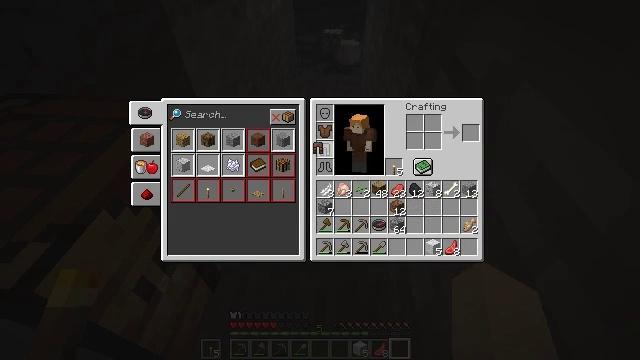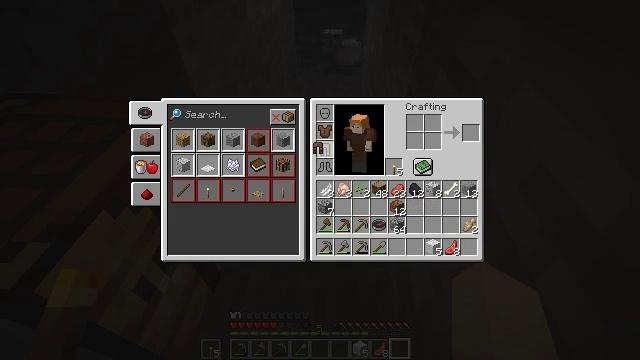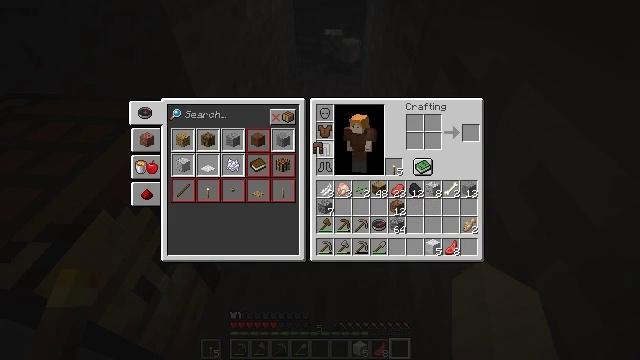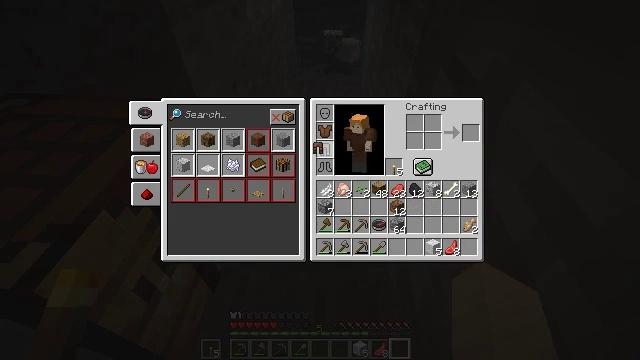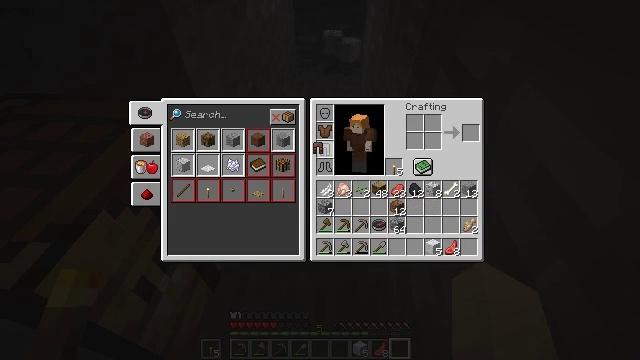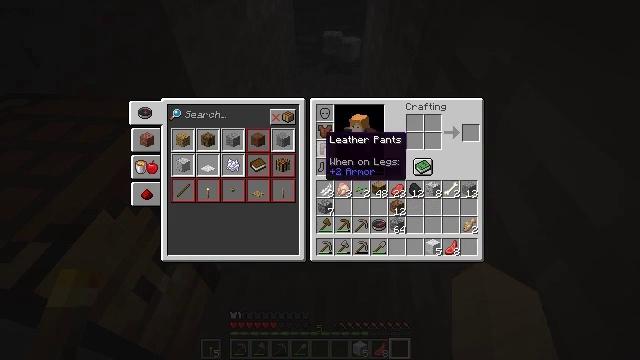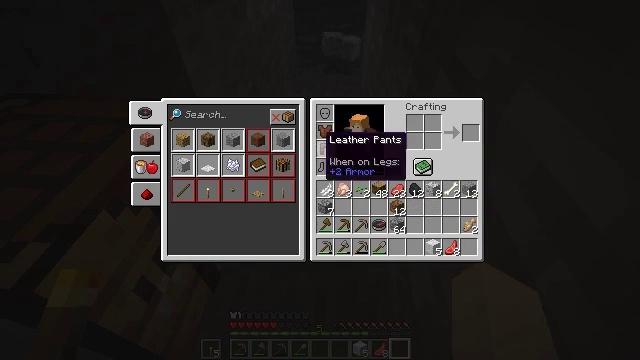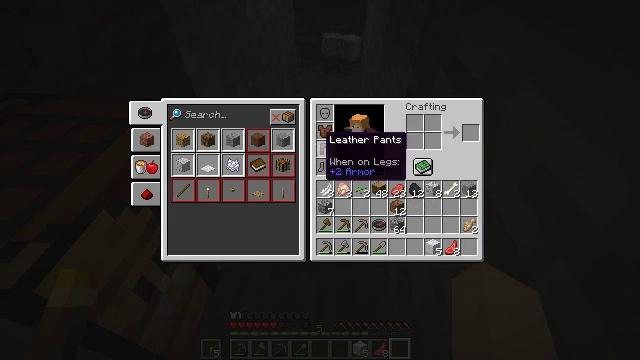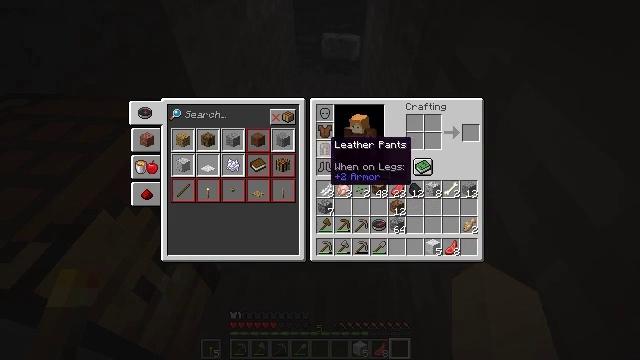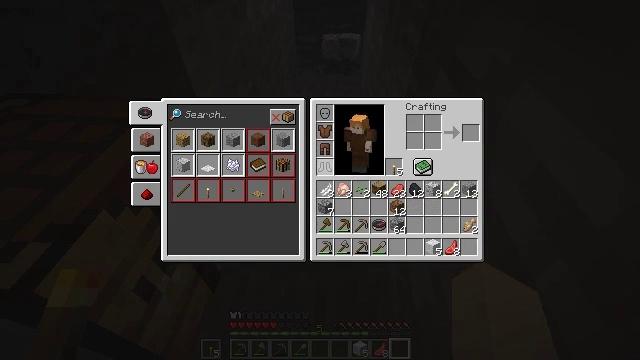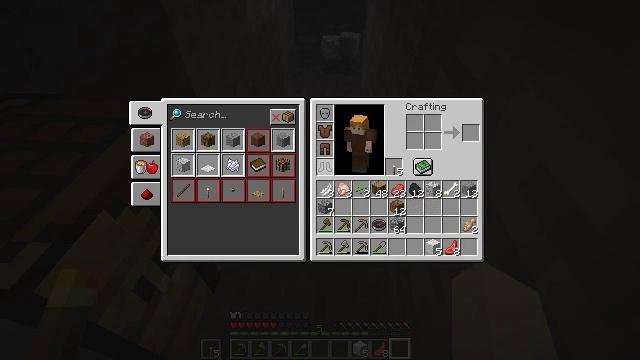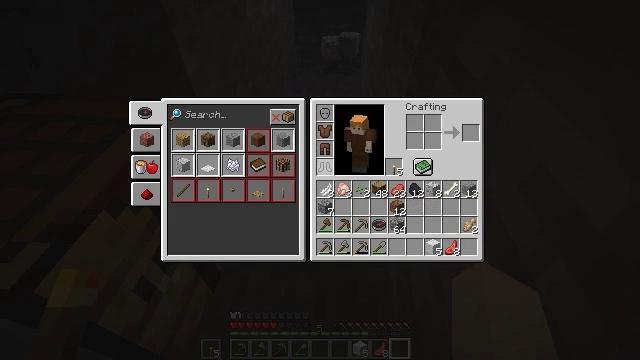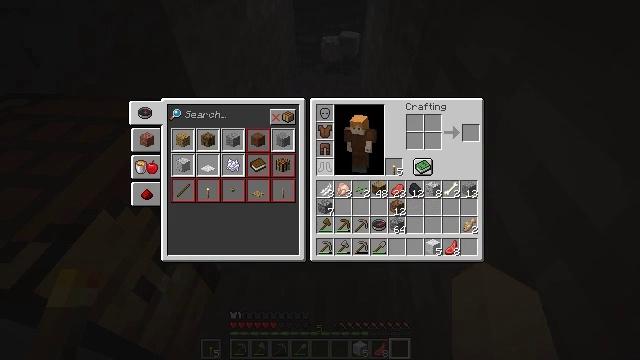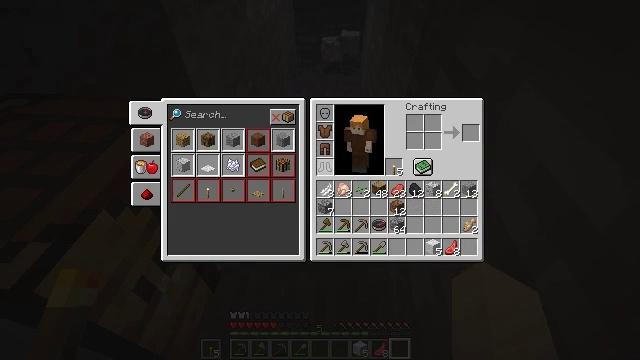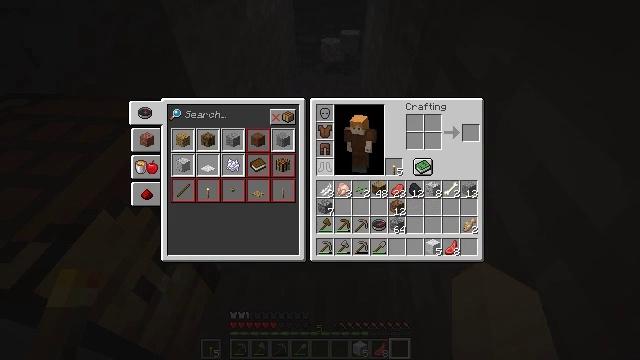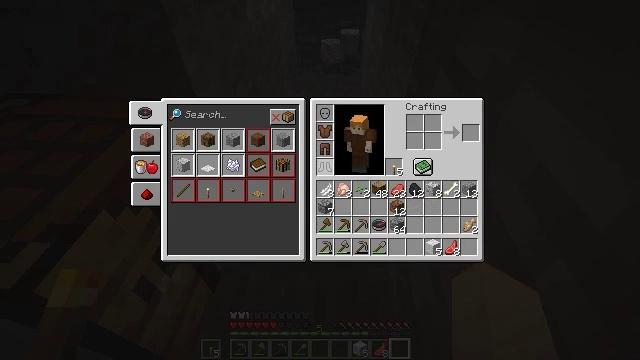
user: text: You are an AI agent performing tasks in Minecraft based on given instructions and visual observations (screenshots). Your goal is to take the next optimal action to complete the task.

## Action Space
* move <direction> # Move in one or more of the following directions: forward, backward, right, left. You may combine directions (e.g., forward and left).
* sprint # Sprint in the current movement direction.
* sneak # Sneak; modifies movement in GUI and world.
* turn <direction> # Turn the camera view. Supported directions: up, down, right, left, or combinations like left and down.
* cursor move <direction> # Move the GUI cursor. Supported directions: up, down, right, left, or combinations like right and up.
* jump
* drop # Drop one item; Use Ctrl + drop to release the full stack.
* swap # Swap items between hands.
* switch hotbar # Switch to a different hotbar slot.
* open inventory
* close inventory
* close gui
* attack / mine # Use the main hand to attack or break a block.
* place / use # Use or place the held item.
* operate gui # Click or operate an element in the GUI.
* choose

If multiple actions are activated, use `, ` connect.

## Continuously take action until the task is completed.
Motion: motion action
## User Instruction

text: Take down the wall torch for reuse.
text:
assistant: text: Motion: no_op
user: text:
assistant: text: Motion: operate gui
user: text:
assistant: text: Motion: operate gui
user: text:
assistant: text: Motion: operate gui
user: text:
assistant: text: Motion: no_op
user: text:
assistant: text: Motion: no_op
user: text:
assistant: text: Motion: no_op
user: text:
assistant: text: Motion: no_op
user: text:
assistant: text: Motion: cursor move right
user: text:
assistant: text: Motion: no_op
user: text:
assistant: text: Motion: no_op
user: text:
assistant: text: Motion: no_op
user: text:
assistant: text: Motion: no_op
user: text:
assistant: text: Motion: no_op
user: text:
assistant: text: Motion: no_op
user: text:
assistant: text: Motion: no_op
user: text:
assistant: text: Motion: no_op
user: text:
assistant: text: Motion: no_op
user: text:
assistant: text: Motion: no_op
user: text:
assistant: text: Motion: no_op
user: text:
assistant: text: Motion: no_op
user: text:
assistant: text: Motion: no_op
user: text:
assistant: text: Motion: no_op
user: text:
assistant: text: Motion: no_op
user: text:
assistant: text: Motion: no_op
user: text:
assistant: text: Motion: no_op
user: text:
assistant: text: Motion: close inventory
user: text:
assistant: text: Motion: close inventory
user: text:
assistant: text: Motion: no_op
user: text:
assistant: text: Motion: no_op